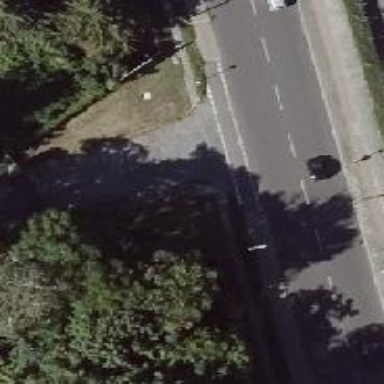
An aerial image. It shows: Sidewalk along the footway.